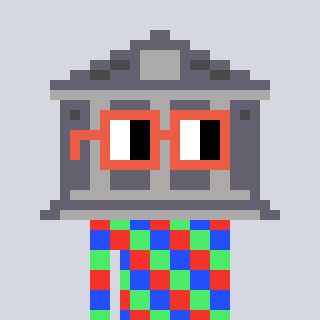
a pixel art character with square orange glasses, a bank-shaped head and a darkbrown-colored body on a cool background